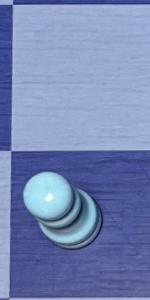
Label: Pawn_White